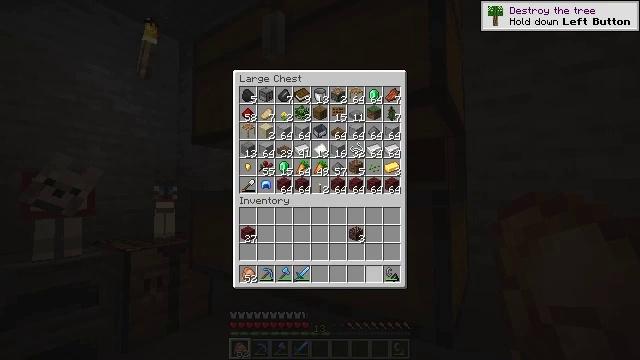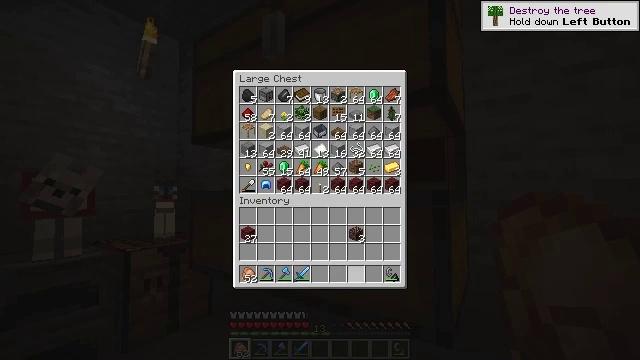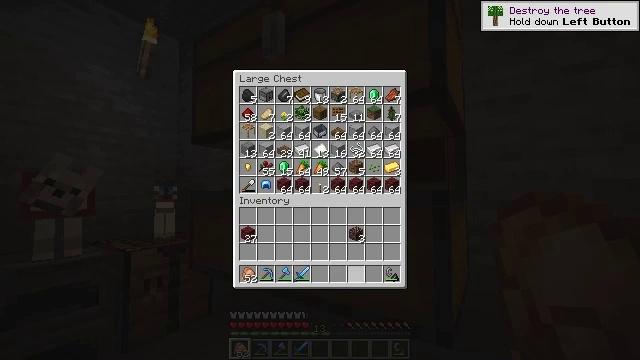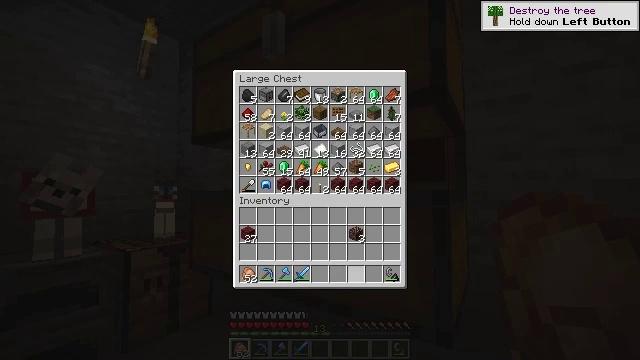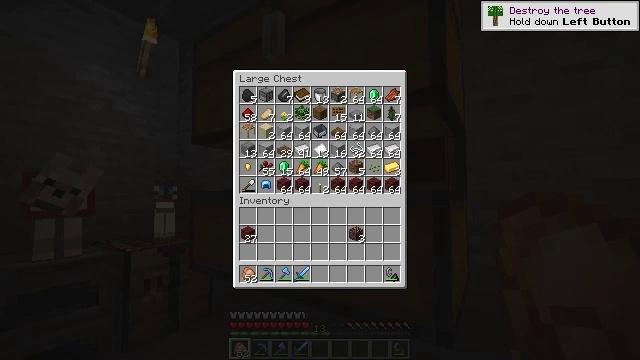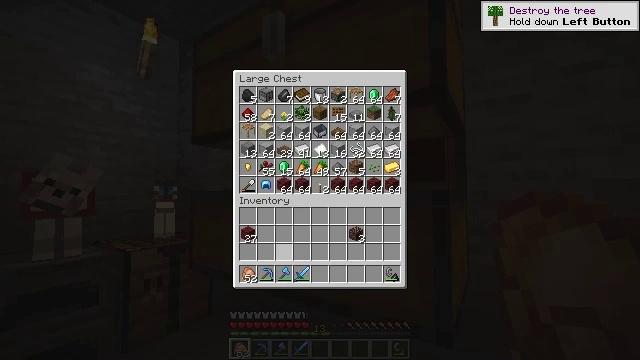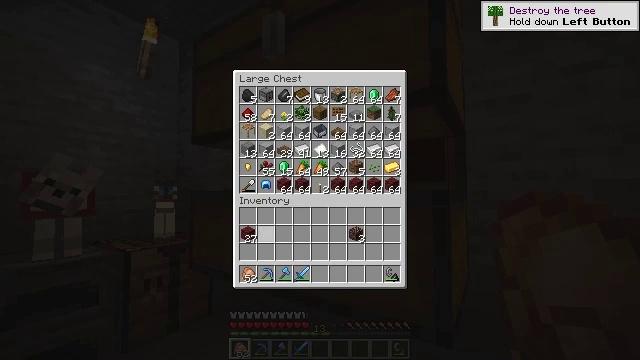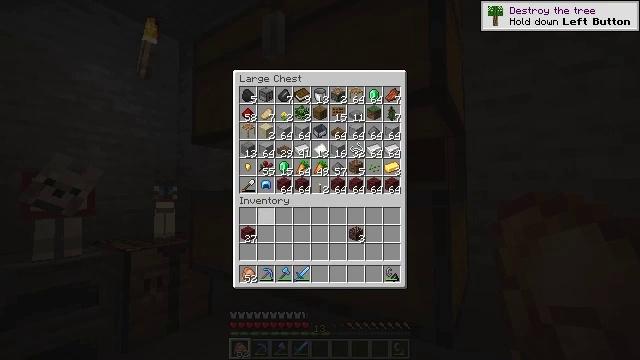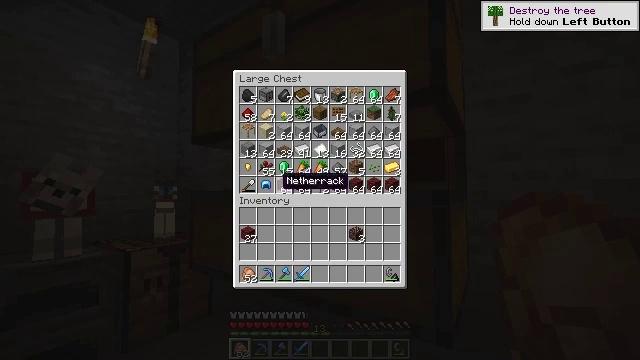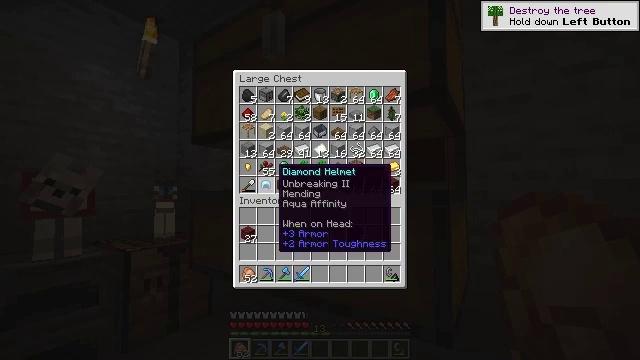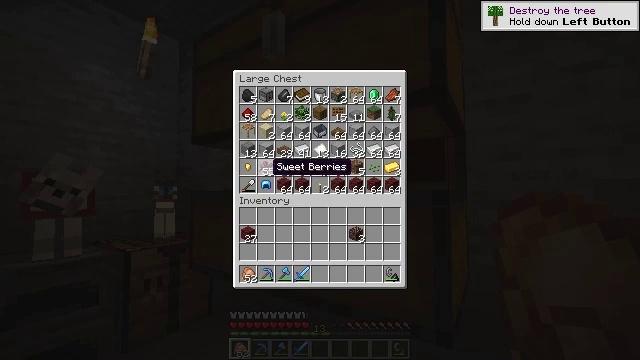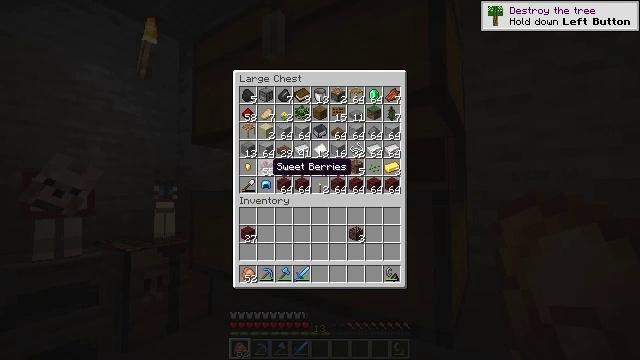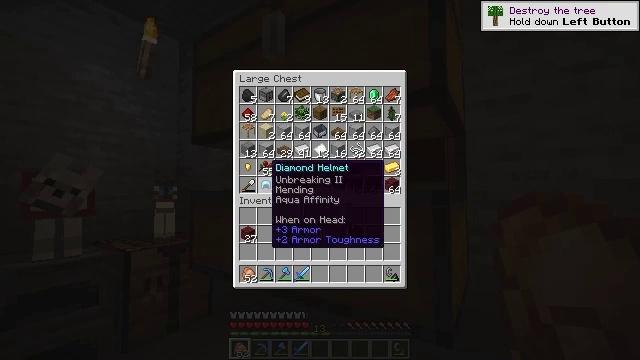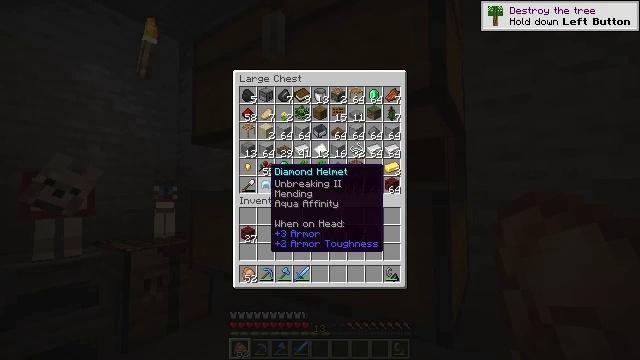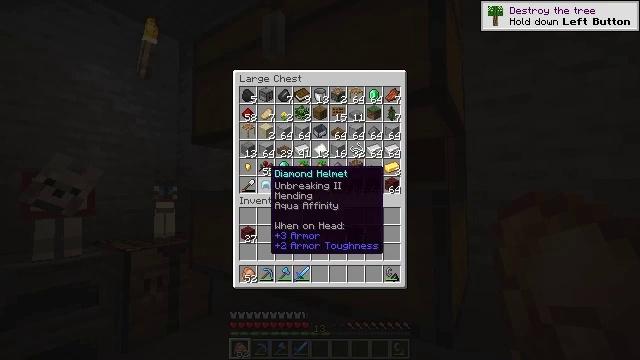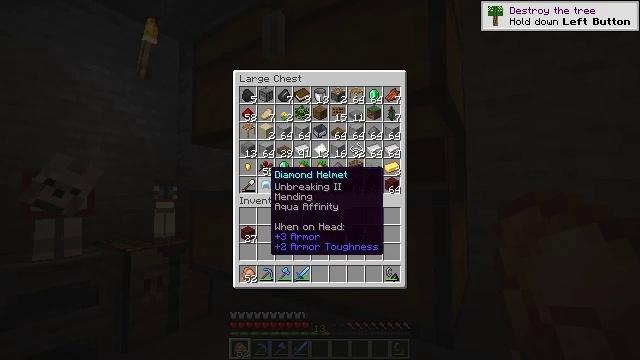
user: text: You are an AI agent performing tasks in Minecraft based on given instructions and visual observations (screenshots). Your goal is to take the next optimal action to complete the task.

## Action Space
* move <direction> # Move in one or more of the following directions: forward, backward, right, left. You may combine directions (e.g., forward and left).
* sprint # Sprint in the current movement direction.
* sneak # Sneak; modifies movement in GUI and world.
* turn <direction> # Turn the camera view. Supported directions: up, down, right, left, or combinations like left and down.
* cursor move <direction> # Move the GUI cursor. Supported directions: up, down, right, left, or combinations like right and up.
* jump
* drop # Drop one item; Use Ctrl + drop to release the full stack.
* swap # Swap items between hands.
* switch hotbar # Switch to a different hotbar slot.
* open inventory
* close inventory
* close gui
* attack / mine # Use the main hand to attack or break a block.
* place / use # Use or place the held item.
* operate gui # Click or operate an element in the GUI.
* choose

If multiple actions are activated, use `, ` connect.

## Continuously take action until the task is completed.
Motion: motion action
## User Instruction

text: Use ancient debris in the furnace to create netherite scrap.
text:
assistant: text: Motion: sneak, turn left
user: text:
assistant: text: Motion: sneak
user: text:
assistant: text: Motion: sneak
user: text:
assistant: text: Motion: sneak, turn left
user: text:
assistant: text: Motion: sneak, turn left and up
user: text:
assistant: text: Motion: turn left and up
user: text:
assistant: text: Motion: turn up
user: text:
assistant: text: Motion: turn up
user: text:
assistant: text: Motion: turn up
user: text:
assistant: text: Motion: no_op
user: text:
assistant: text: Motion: no_op
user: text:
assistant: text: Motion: no_op
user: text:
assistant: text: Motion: no_op
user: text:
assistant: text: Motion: no_op
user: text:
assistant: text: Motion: no_op
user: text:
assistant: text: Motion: no_op
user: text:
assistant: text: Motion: attack / mine
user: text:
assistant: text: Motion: attack / mine
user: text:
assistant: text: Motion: turn right and down
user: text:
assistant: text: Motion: turn right and down
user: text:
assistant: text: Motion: turn down
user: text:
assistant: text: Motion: no_op
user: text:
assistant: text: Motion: no_op
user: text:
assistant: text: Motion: no_op
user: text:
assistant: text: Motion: no_op
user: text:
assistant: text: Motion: no_op
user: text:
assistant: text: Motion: no_op
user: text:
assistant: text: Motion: no_op
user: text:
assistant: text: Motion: no_op
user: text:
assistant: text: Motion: attack / mine